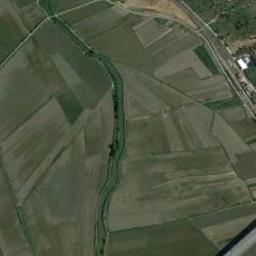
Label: river